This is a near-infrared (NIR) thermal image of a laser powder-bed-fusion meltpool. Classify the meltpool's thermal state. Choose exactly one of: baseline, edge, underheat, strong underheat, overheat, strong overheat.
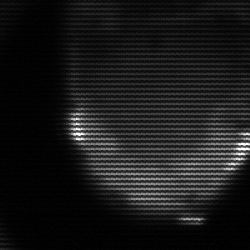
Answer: edge